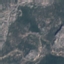
Land use / land cover: HerbaceousVegetation